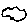
Label: cloud